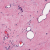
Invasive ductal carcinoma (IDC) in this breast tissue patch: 0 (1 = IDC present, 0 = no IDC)